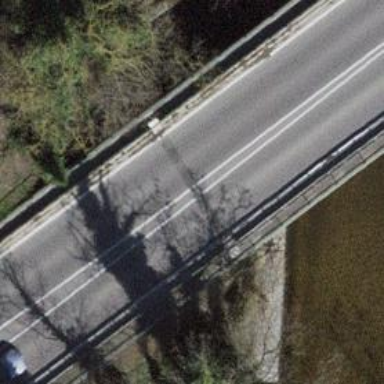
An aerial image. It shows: Primary highway bridge with asphalt surface.